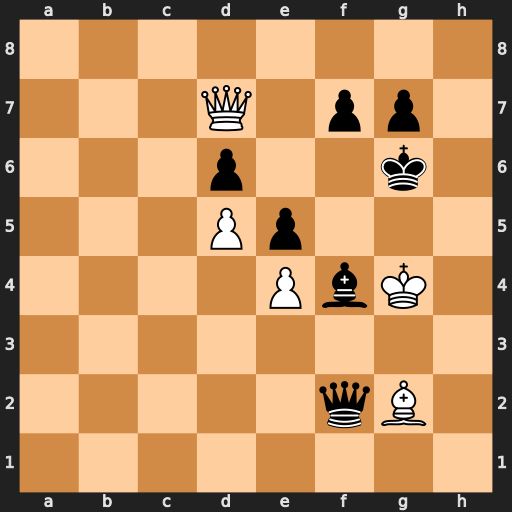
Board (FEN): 8/3Q1pp1/3p2k1/3Pp3/4PbK1/8/5qB1/8
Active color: w
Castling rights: -
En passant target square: -
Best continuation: Qf5+ Kh6 Qh5#